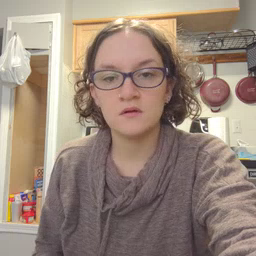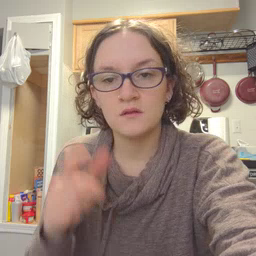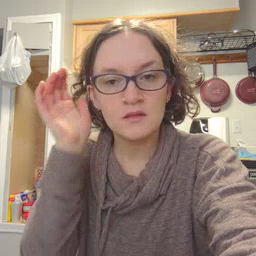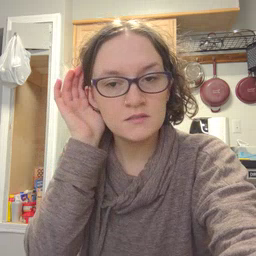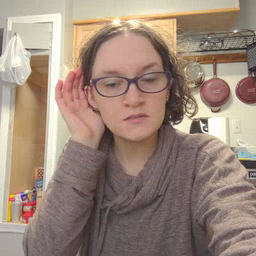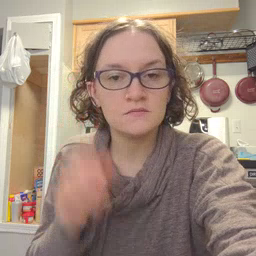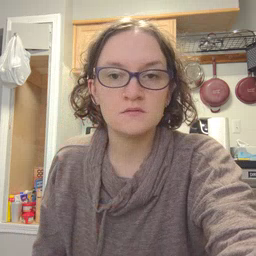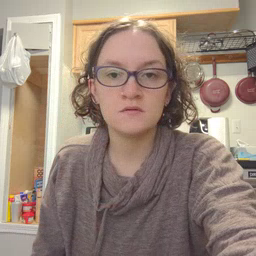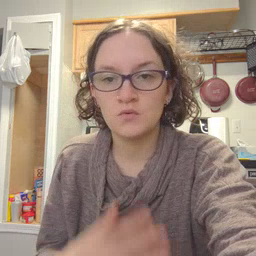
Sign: listen